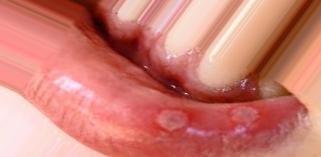
Condition: Mouth Ulcer